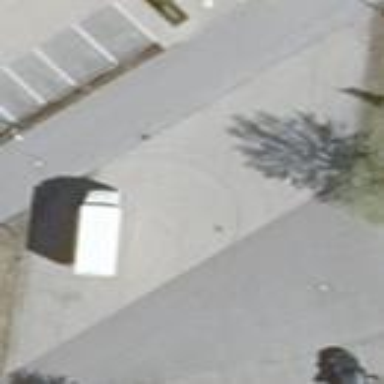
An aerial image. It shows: Parking area with surface.